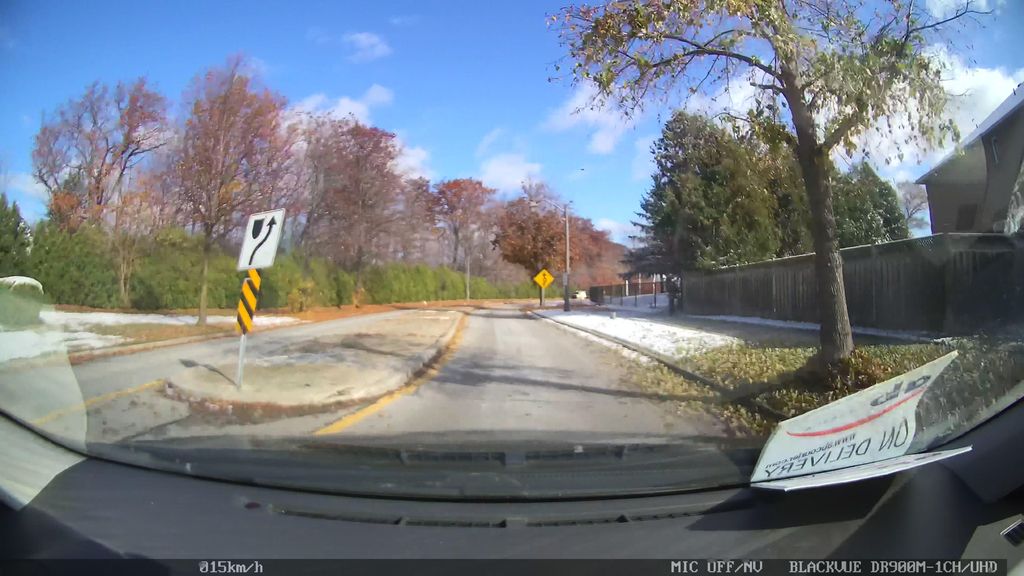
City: toronto